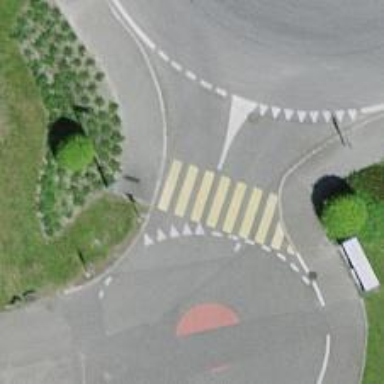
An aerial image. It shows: Marked crossing with zebra markings on the road.